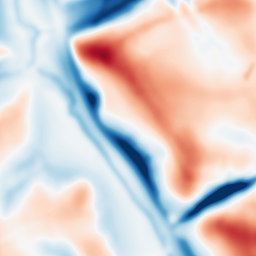
Category: multiscale
Decomposition family: dog
Decomposition parameters: sigma_low: 3
sigma_high: 20
Upsampling method: bicubic
Upsampling parameters: scale: 2
Upsampling scale: 2